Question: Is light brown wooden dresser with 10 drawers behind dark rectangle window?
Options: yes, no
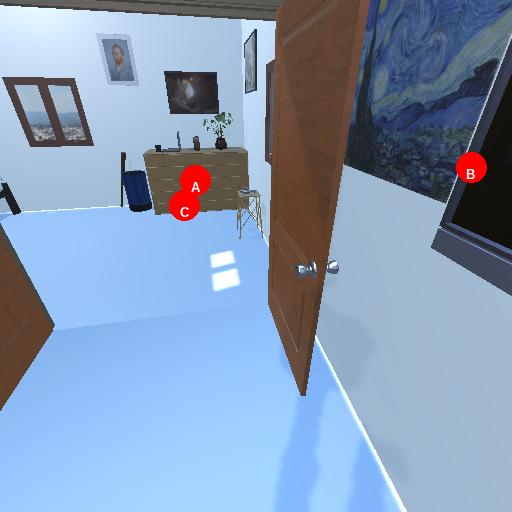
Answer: yes